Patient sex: F
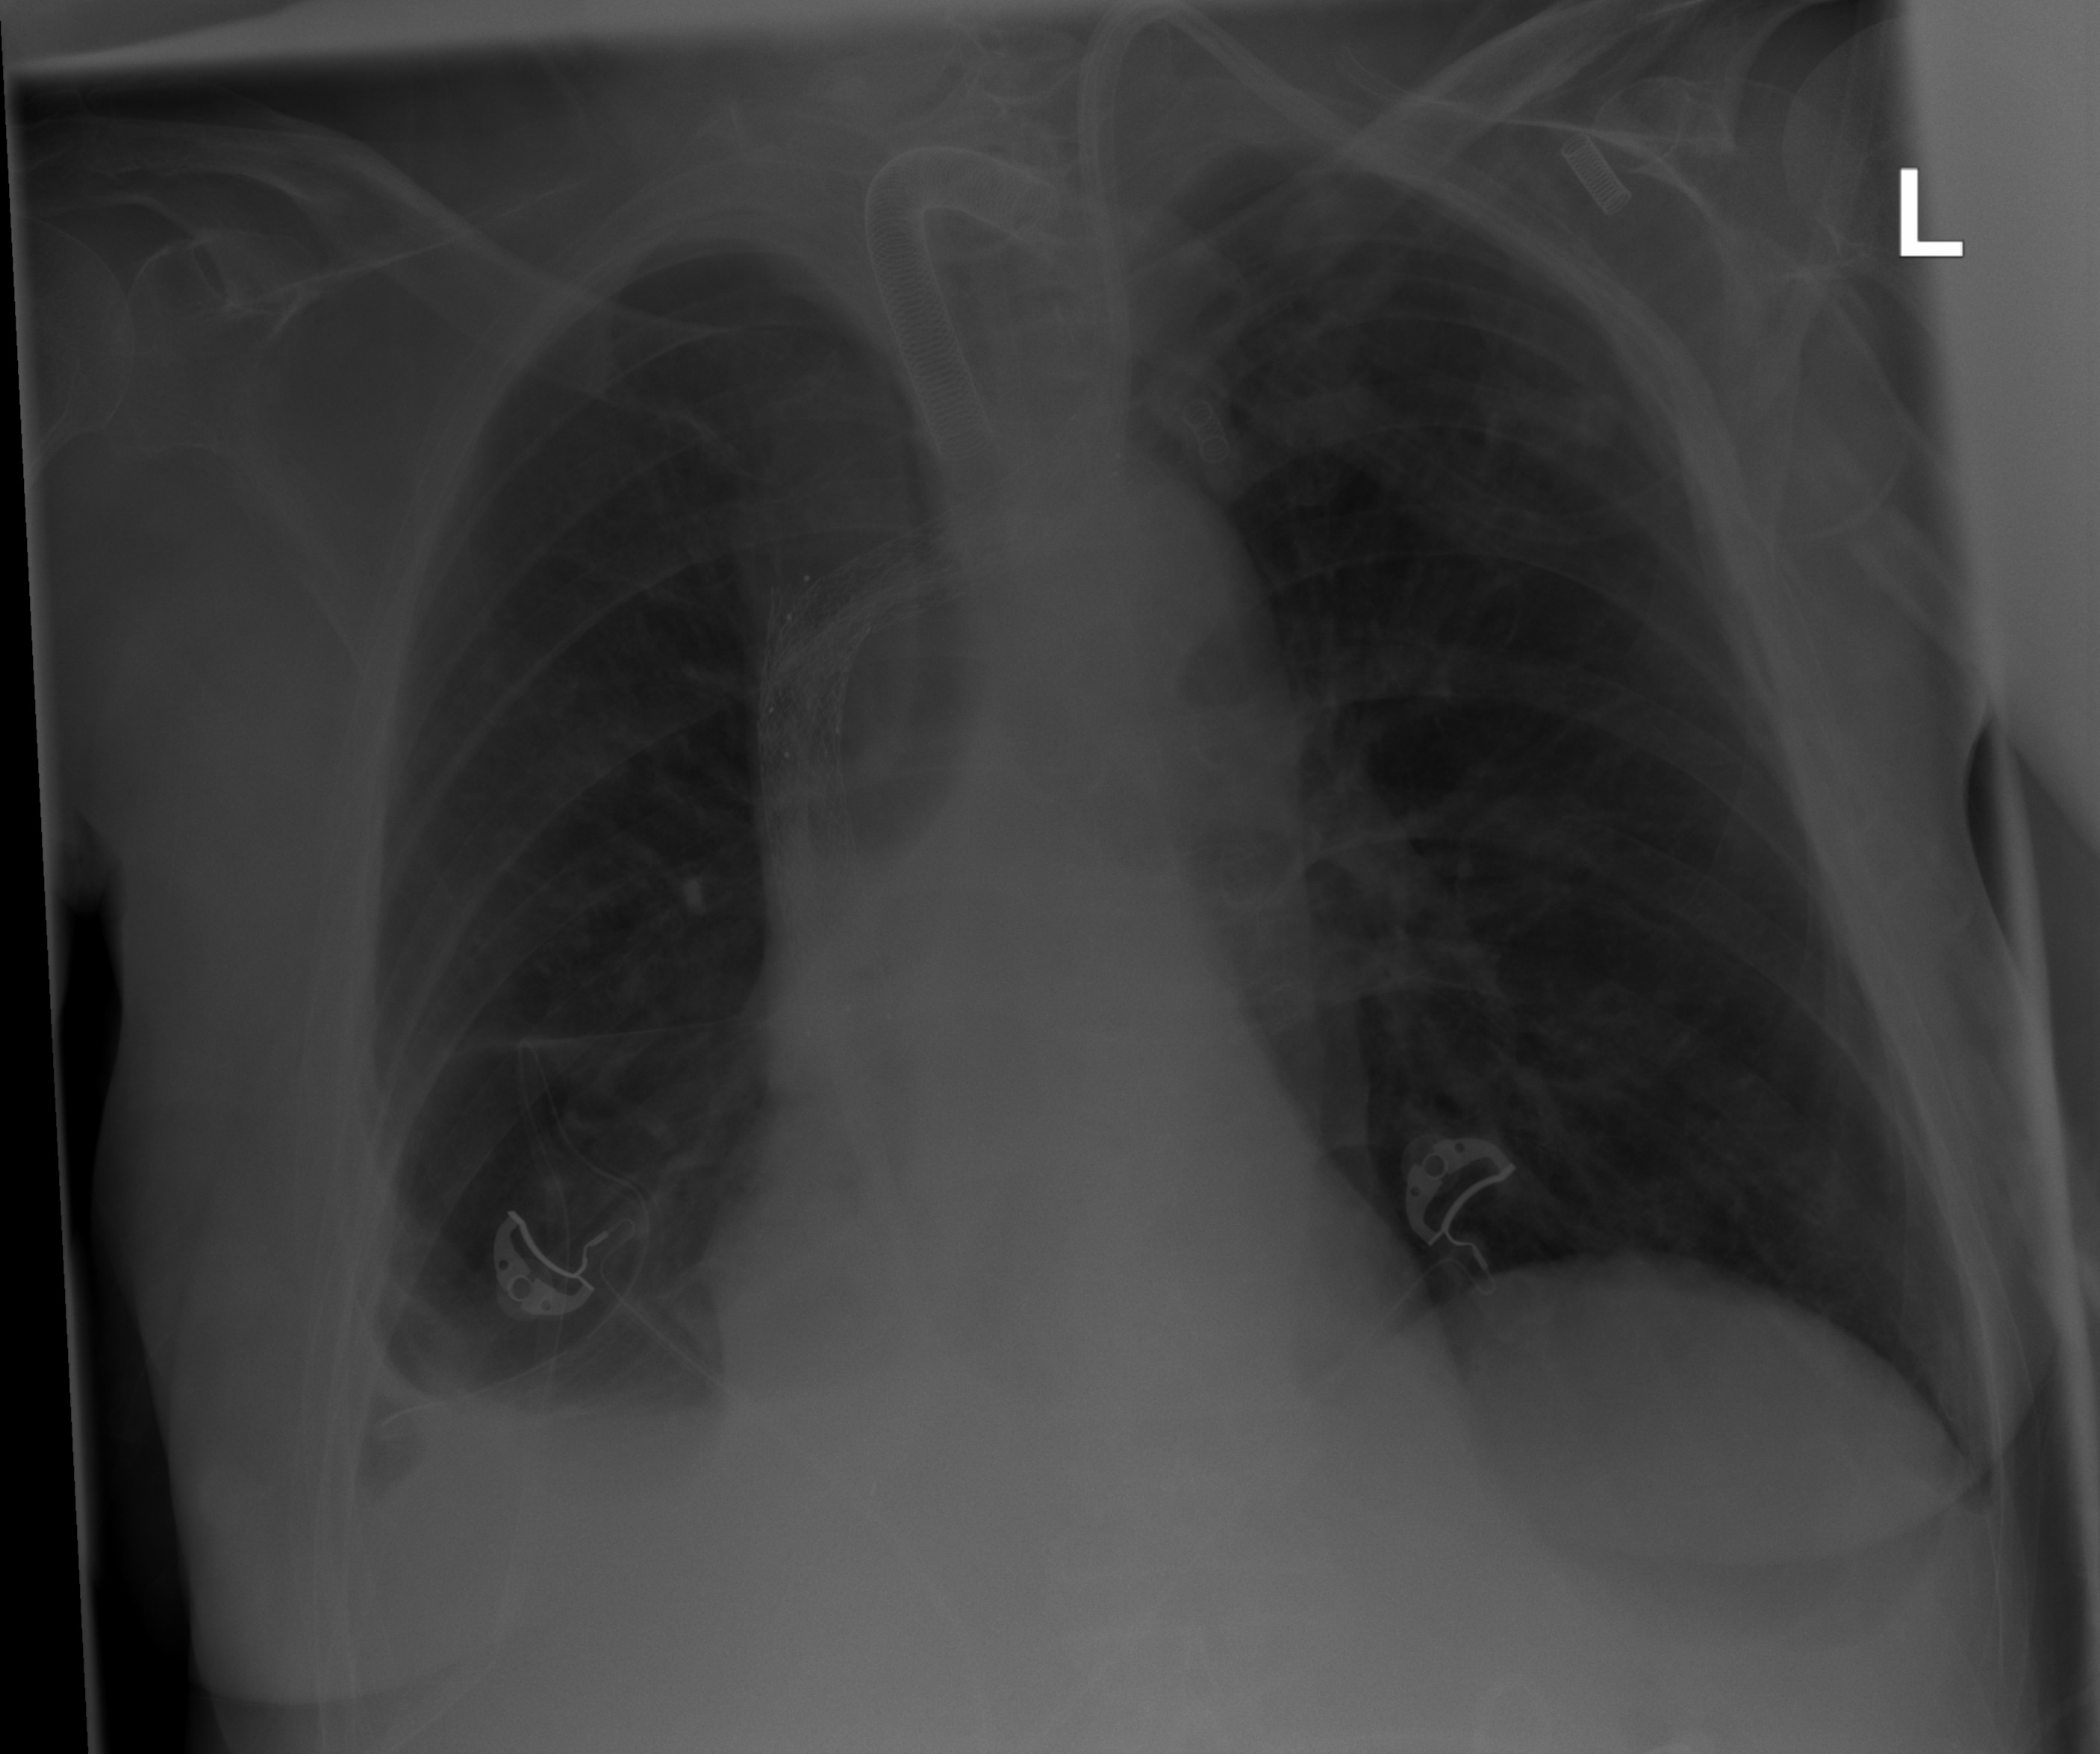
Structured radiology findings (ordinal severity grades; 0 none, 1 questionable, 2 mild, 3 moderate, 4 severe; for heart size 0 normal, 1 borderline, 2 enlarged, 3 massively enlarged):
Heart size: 0
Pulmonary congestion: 0
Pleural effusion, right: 2
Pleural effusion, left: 0
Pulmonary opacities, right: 0
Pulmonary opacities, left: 0
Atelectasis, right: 3
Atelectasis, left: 0